Interaction volume radius: 5 \u00c5
Interaction volume height: 20 \u00c5
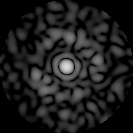
Disorder parameter: 0.8578